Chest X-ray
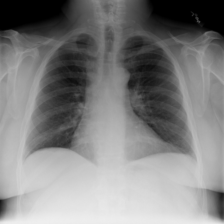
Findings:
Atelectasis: negative
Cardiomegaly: negative
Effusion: negative
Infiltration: negative
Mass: negative
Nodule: negative
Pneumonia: negative
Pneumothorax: negative
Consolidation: negative
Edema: negative
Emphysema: negative
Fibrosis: negative
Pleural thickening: negative
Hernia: negative